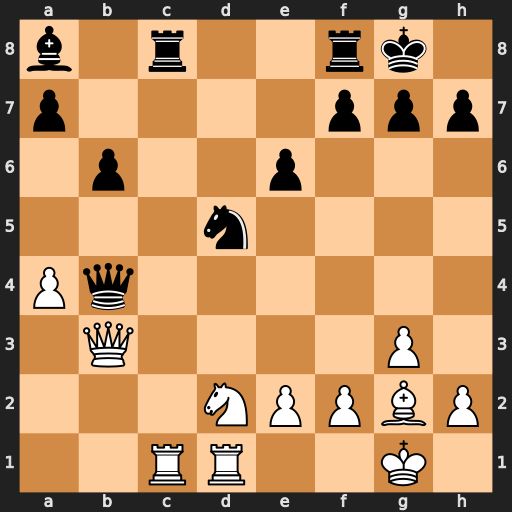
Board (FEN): b1r2rk1/p4ppp/1p2p3/3n4/Pq6/1Q4P1/3NPPBP/2RR2K1
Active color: w
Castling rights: -
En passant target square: -
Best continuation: Rxc8 Rxc8 Bxd5 Qxb3 Bxb3